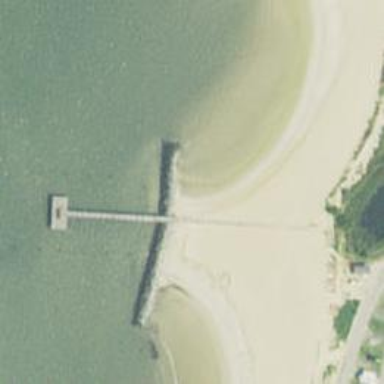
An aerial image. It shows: Breakwater structure.